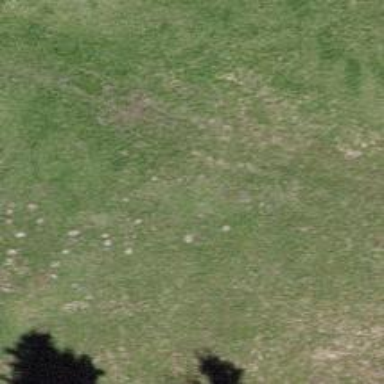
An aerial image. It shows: Path covered in grass.